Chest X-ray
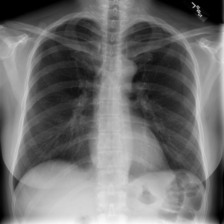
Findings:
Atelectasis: negative
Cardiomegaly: negative
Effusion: negative
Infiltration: negative
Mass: negative
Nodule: negative
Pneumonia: negative
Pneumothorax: negative
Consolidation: negative
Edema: negative
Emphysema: negative
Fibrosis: negative
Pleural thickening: negative
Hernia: negative